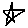
Label: star